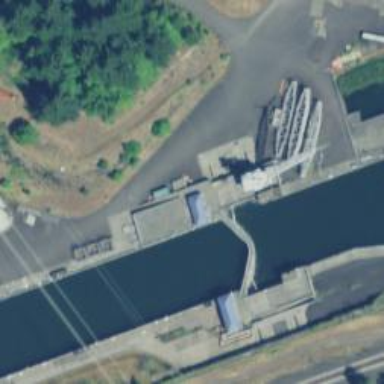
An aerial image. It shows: Lock gate on waterway.